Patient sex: F
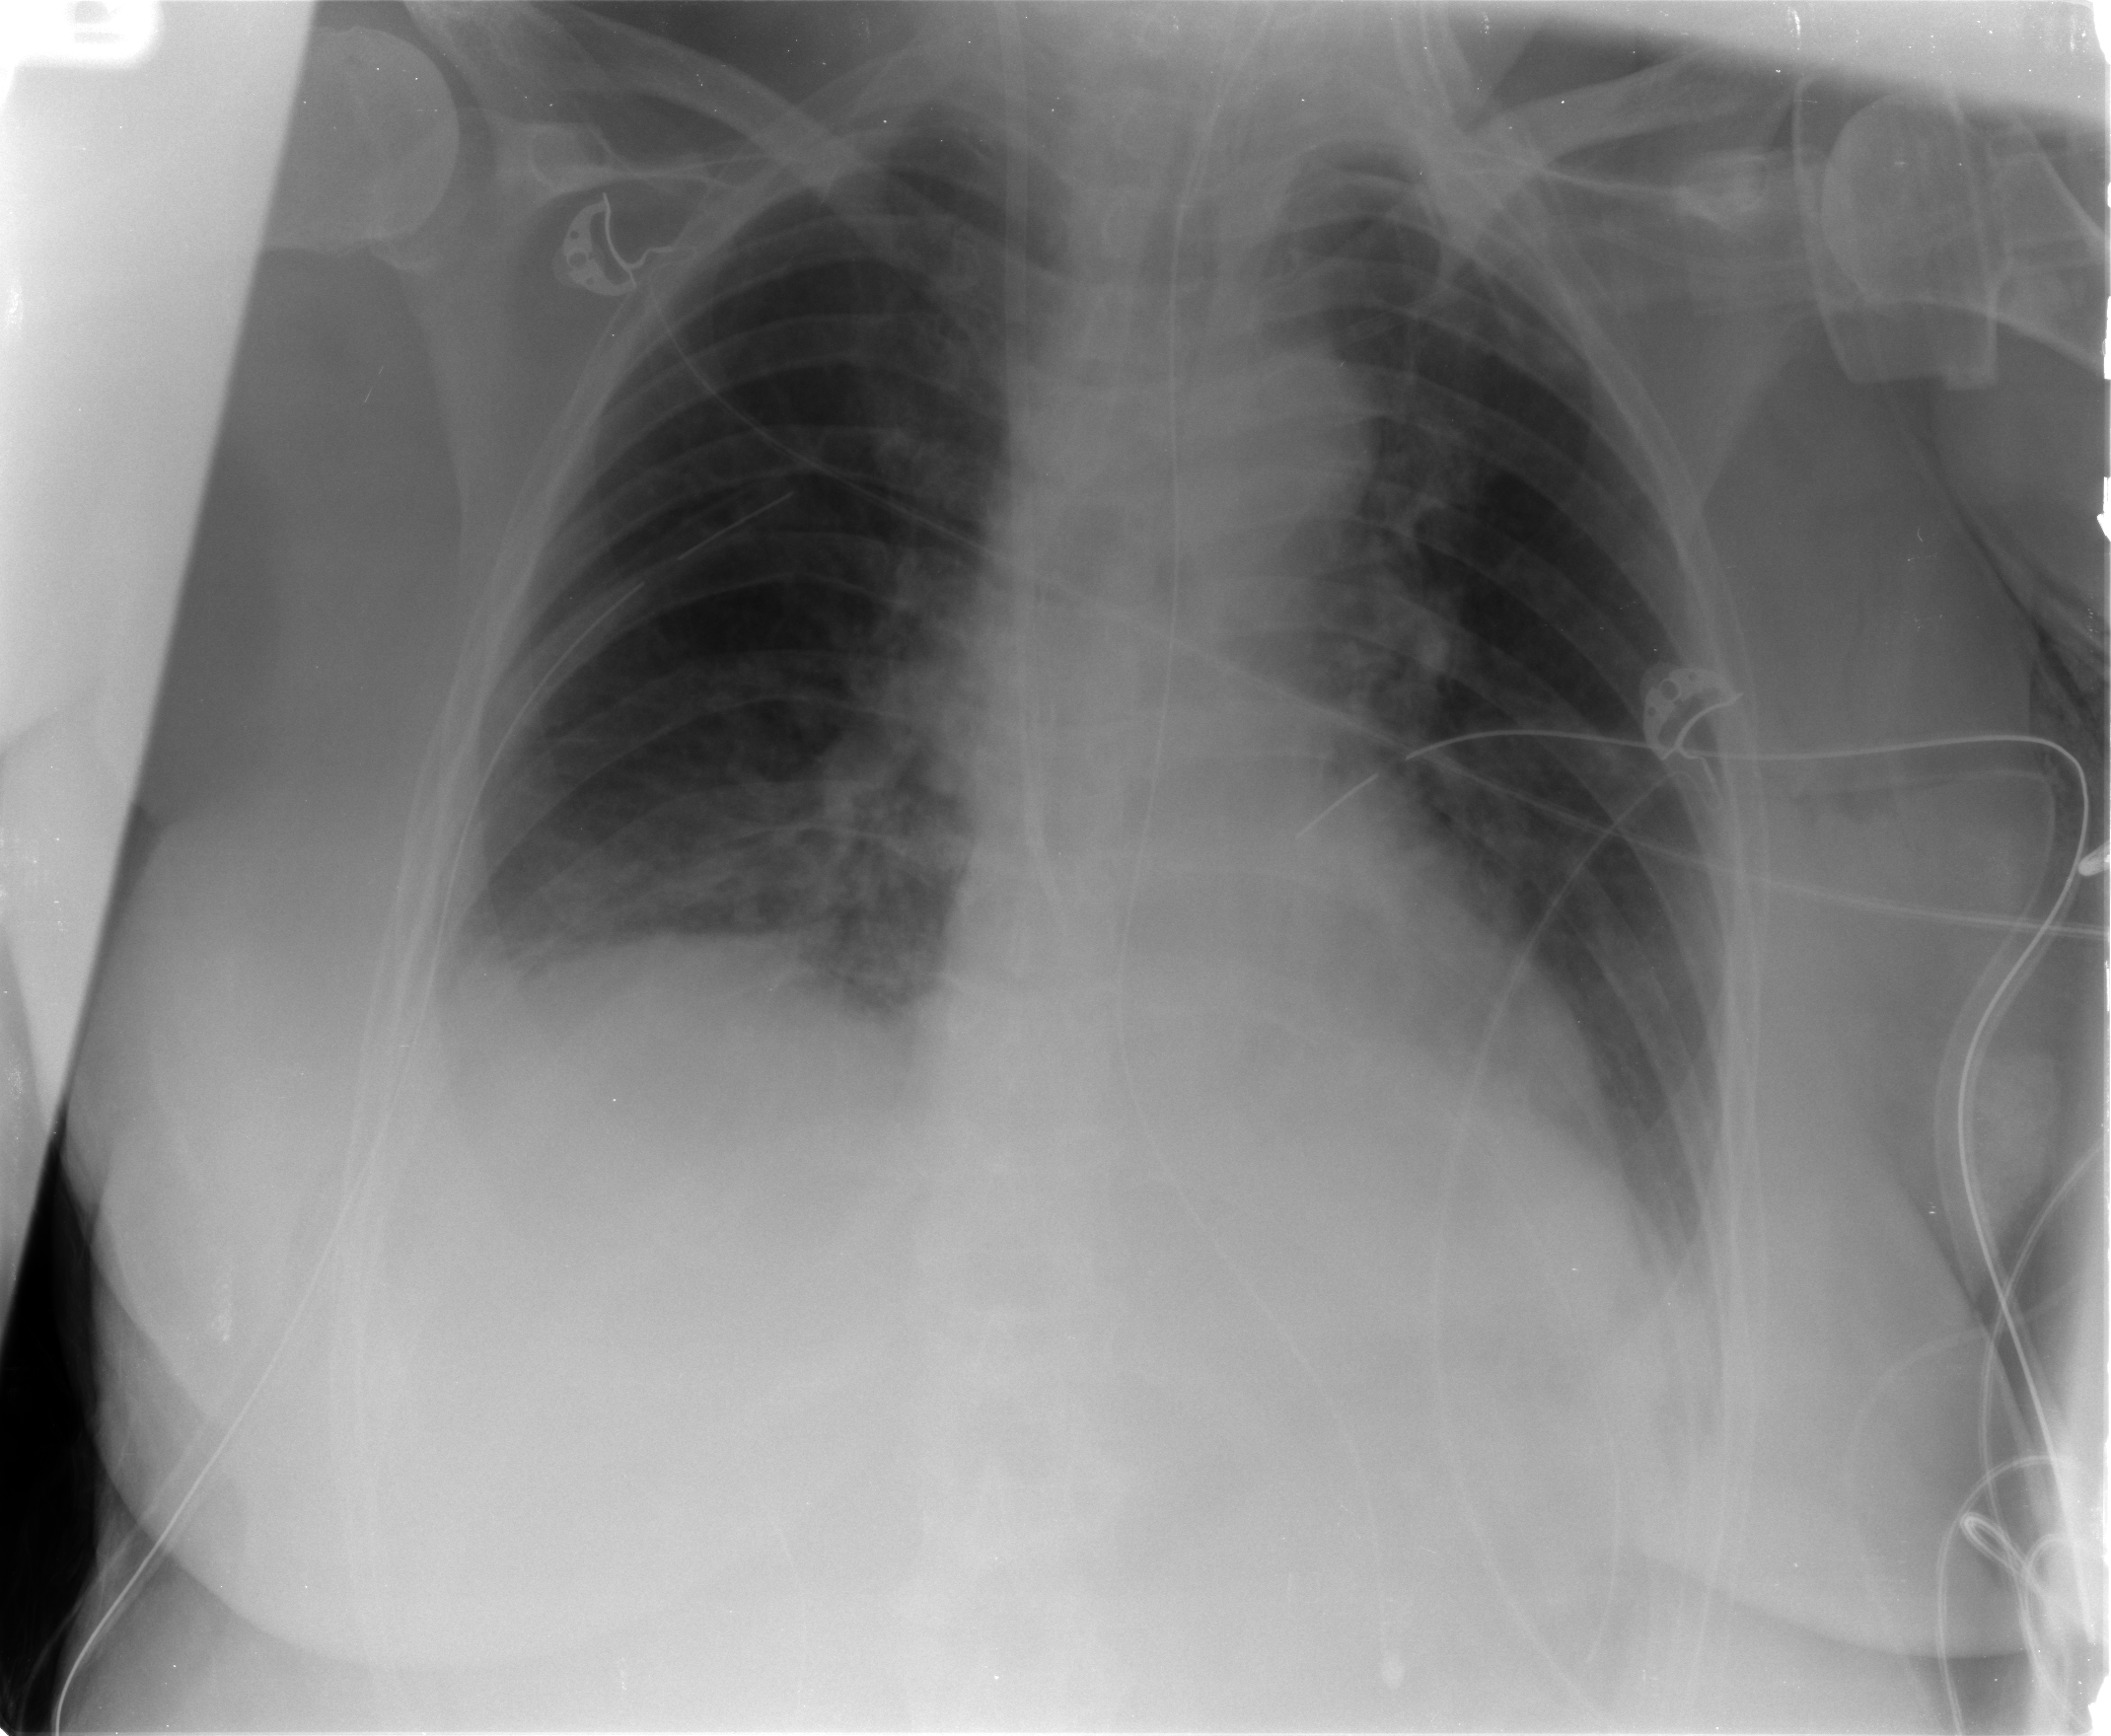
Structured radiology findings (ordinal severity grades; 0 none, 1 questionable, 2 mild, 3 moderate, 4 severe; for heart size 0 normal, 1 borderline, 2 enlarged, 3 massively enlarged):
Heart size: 0
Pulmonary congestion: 2
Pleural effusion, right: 2
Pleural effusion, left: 2
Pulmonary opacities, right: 0
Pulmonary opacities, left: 0
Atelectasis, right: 2
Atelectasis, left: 2